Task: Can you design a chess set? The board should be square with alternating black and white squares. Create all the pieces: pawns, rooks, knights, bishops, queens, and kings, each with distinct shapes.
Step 3673:
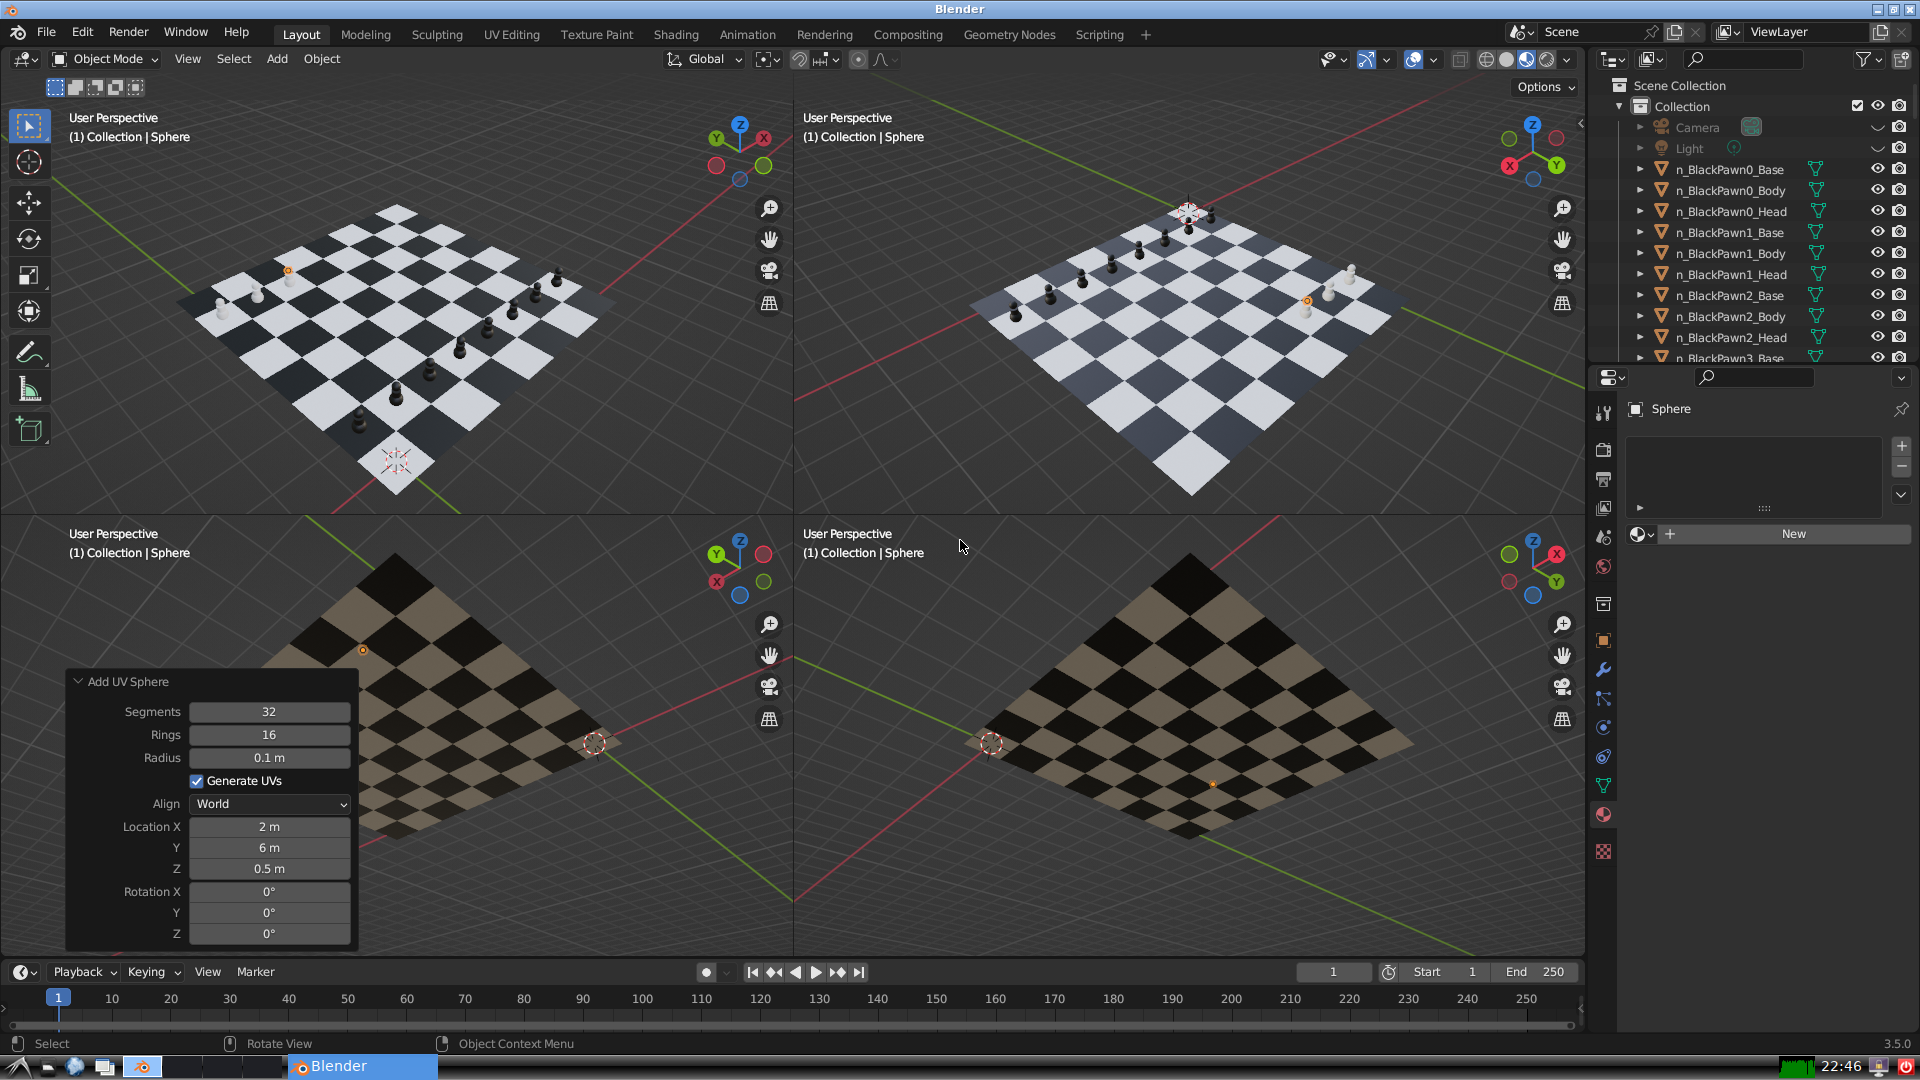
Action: {"key_press": ['Ctrl, Home']}